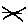
Label: line